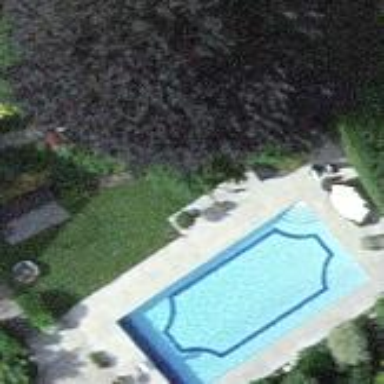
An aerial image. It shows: Swimming pool located in leisure land.